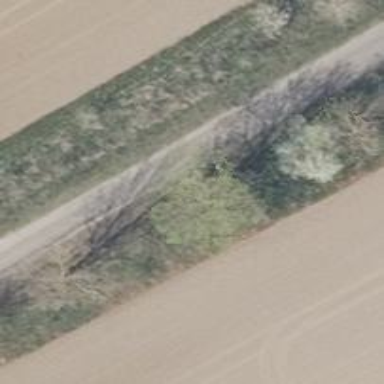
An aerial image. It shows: Row of deciduous broadleaved trees.